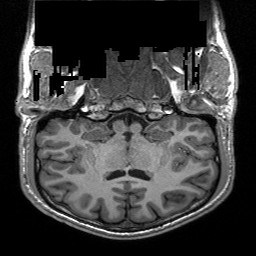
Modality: T1w
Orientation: sagittal
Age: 19
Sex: male
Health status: healthy
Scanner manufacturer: siemens
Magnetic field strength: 3 T
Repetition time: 3.2 s